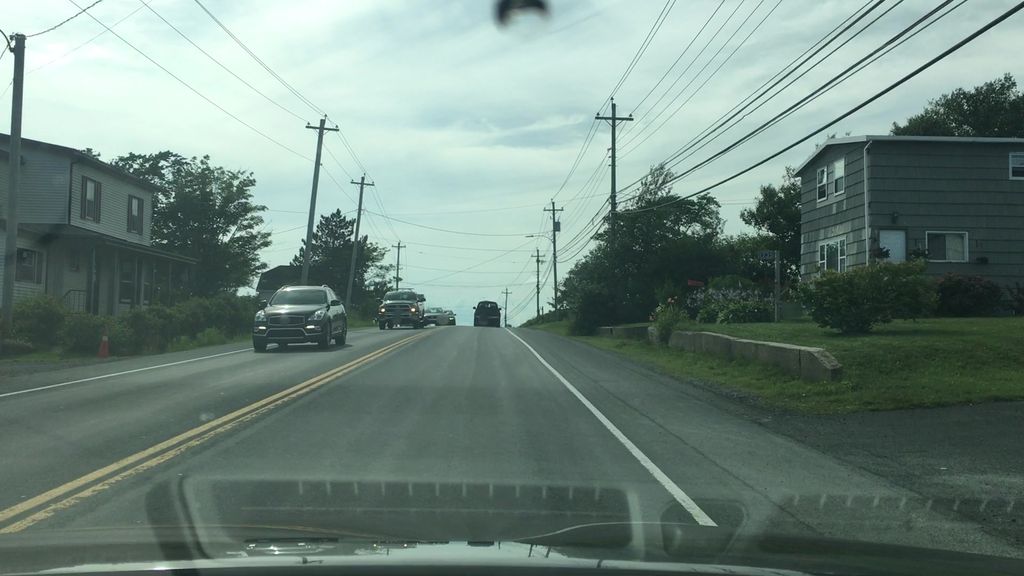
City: halifax